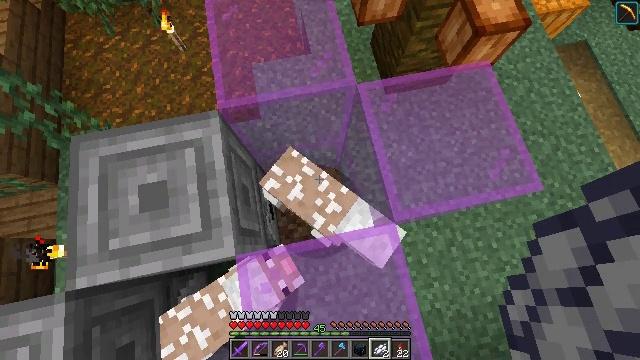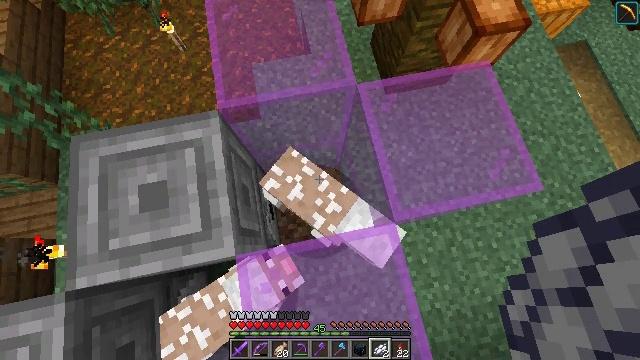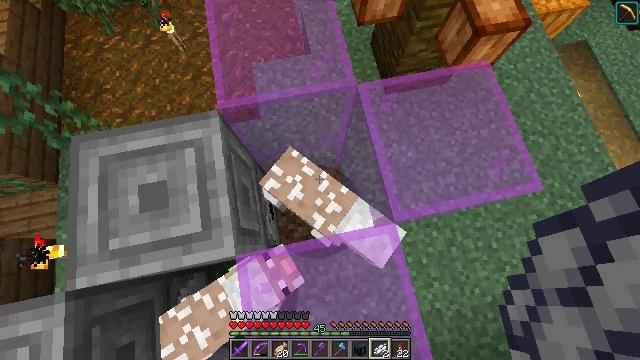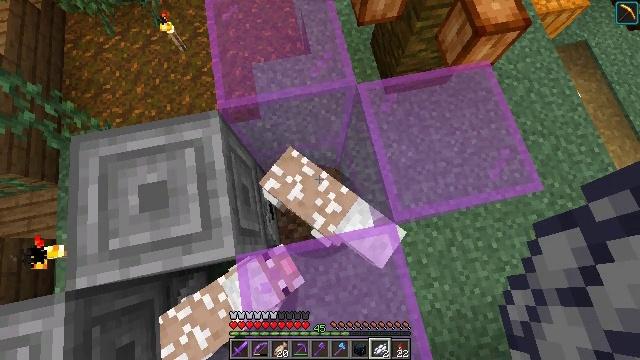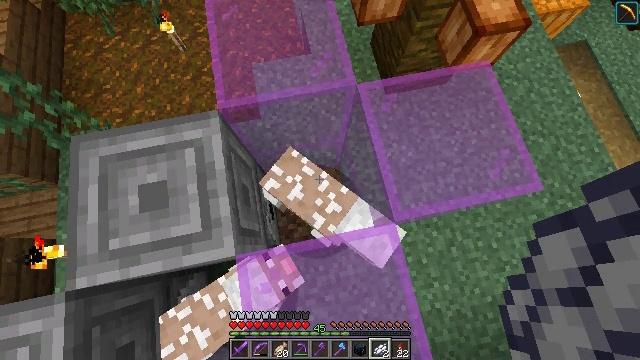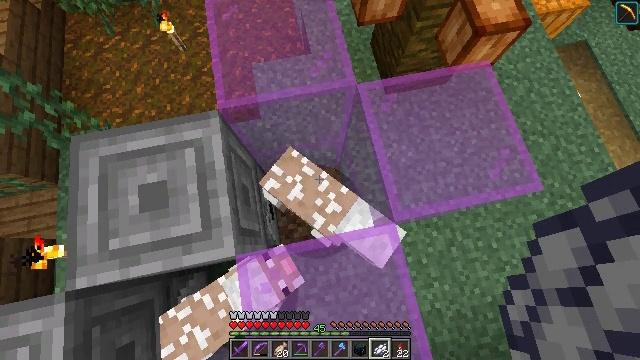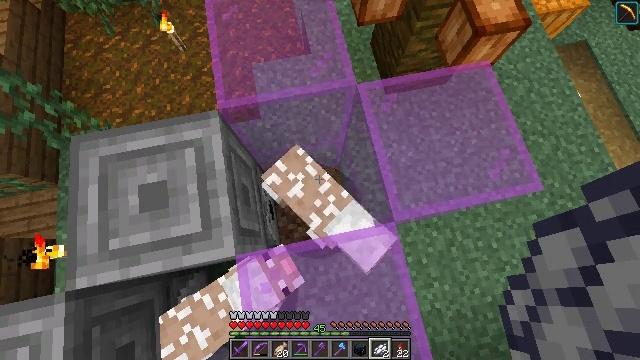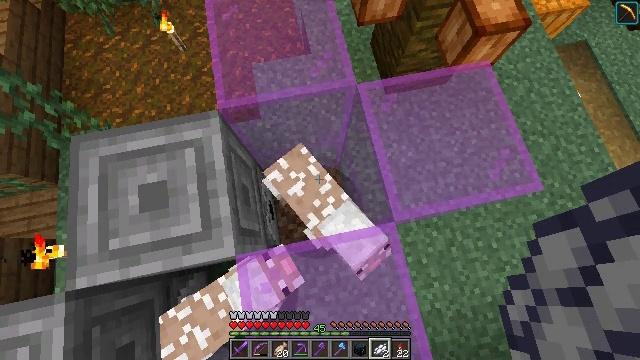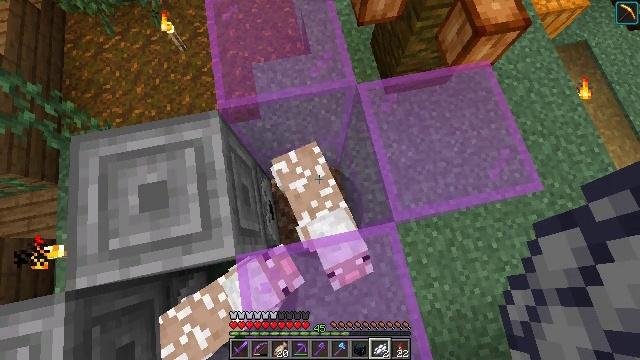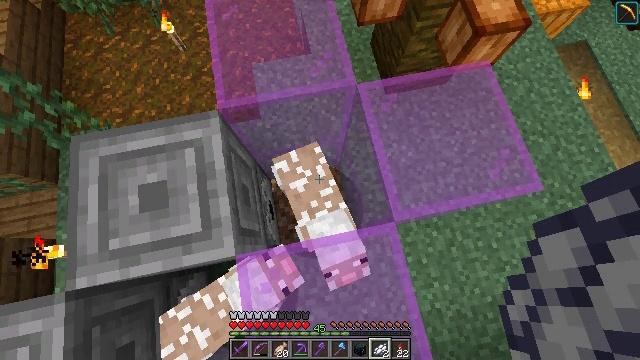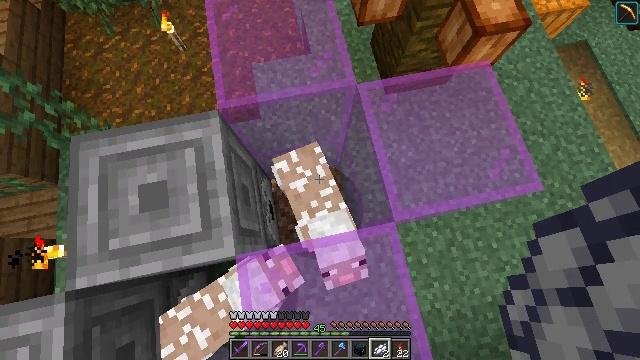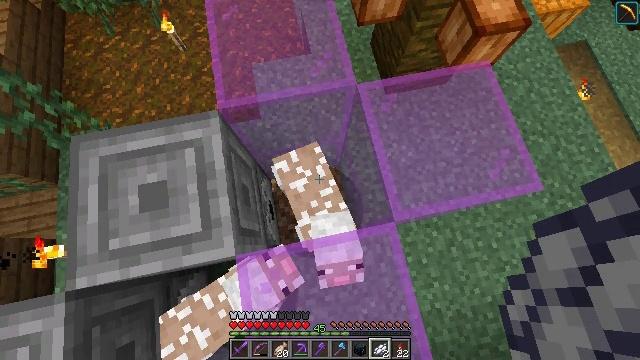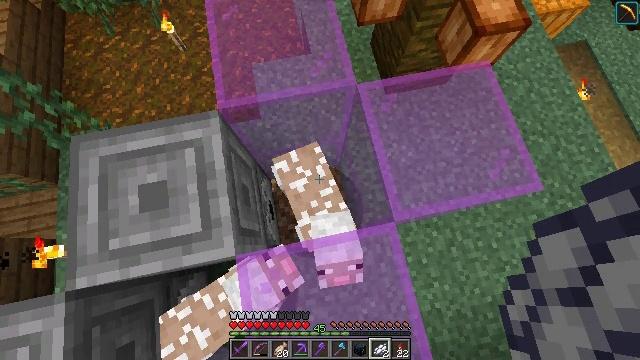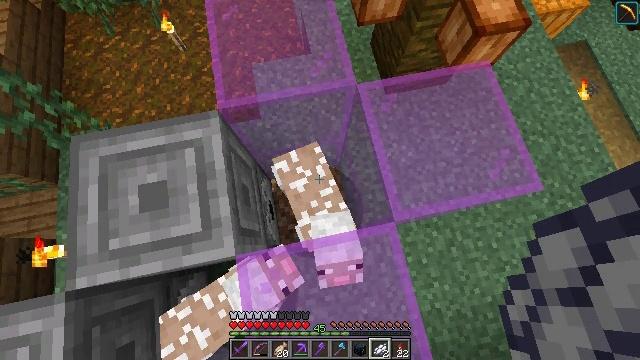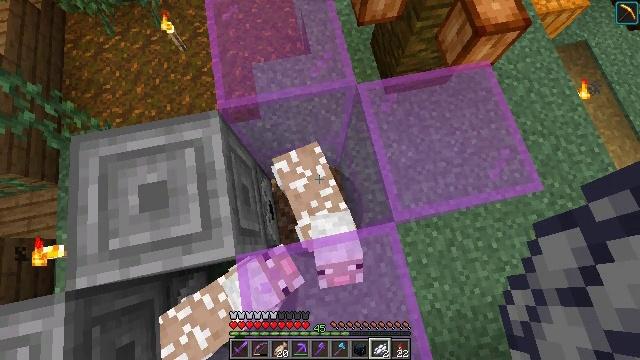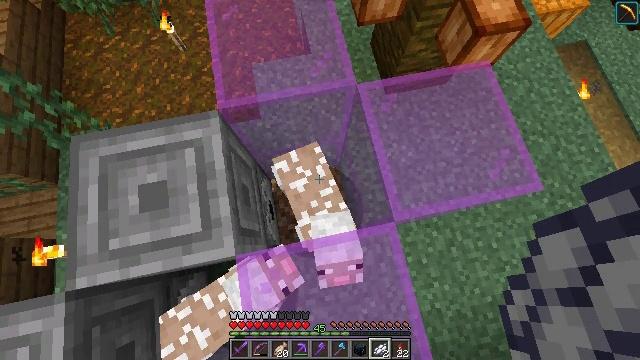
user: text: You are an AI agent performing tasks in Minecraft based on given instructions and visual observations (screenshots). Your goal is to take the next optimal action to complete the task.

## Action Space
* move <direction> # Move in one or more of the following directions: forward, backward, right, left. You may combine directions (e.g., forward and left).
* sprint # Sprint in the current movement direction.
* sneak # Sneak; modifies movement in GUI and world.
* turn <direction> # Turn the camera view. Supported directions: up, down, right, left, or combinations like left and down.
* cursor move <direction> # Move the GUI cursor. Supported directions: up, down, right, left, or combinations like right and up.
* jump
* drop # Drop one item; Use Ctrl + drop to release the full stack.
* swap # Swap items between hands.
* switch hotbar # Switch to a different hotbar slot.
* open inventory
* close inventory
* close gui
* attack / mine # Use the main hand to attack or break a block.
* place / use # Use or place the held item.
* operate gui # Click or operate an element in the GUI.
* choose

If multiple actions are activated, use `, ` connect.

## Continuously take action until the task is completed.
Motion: motion action
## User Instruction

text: drop white dye
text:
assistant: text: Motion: no_op
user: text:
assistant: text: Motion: no_op
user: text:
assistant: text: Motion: no_op
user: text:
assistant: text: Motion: no_op
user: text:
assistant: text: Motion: no_op
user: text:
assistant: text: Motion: no_op
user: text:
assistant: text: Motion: no_op
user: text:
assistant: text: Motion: no_op
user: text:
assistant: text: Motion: no_op
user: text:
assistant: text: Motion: no_op
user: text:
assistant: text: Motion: no_op
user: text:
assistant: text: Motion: no_op
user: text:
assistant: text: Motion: no_op
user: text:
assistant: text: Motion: no_op
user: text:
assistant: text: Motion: no_op
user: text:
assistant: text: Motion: no_op
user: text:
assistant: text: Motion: no_op
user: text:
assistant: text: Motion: no_op
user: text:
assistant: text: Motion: no_op
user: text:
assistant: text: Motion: no_op
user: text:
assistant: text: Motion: no_op
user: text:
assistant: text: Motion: no_op
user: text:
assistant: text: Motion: no_op
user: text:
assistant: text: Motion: no_op
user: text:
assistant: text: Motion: no_op
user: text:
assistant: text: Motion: no_op
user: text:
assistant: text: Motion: no_op
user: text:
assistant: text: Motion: no_op
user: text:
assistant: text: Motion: no_op
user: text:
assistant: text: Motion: use / place